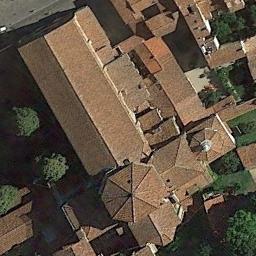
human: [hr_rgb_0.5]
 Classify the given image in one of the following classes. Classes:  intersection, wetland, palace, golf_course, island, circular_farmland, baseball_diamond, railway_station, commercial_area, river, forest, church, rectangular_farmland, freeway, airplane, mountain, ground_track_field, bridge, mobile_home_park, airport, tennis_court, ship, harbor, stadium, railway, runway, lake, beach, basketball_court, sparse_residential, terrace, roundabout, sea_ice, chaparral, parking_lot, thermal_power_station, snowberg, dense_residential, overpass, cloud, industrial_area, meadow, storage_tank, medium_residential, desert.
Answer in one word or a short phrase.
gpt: church